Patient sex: M
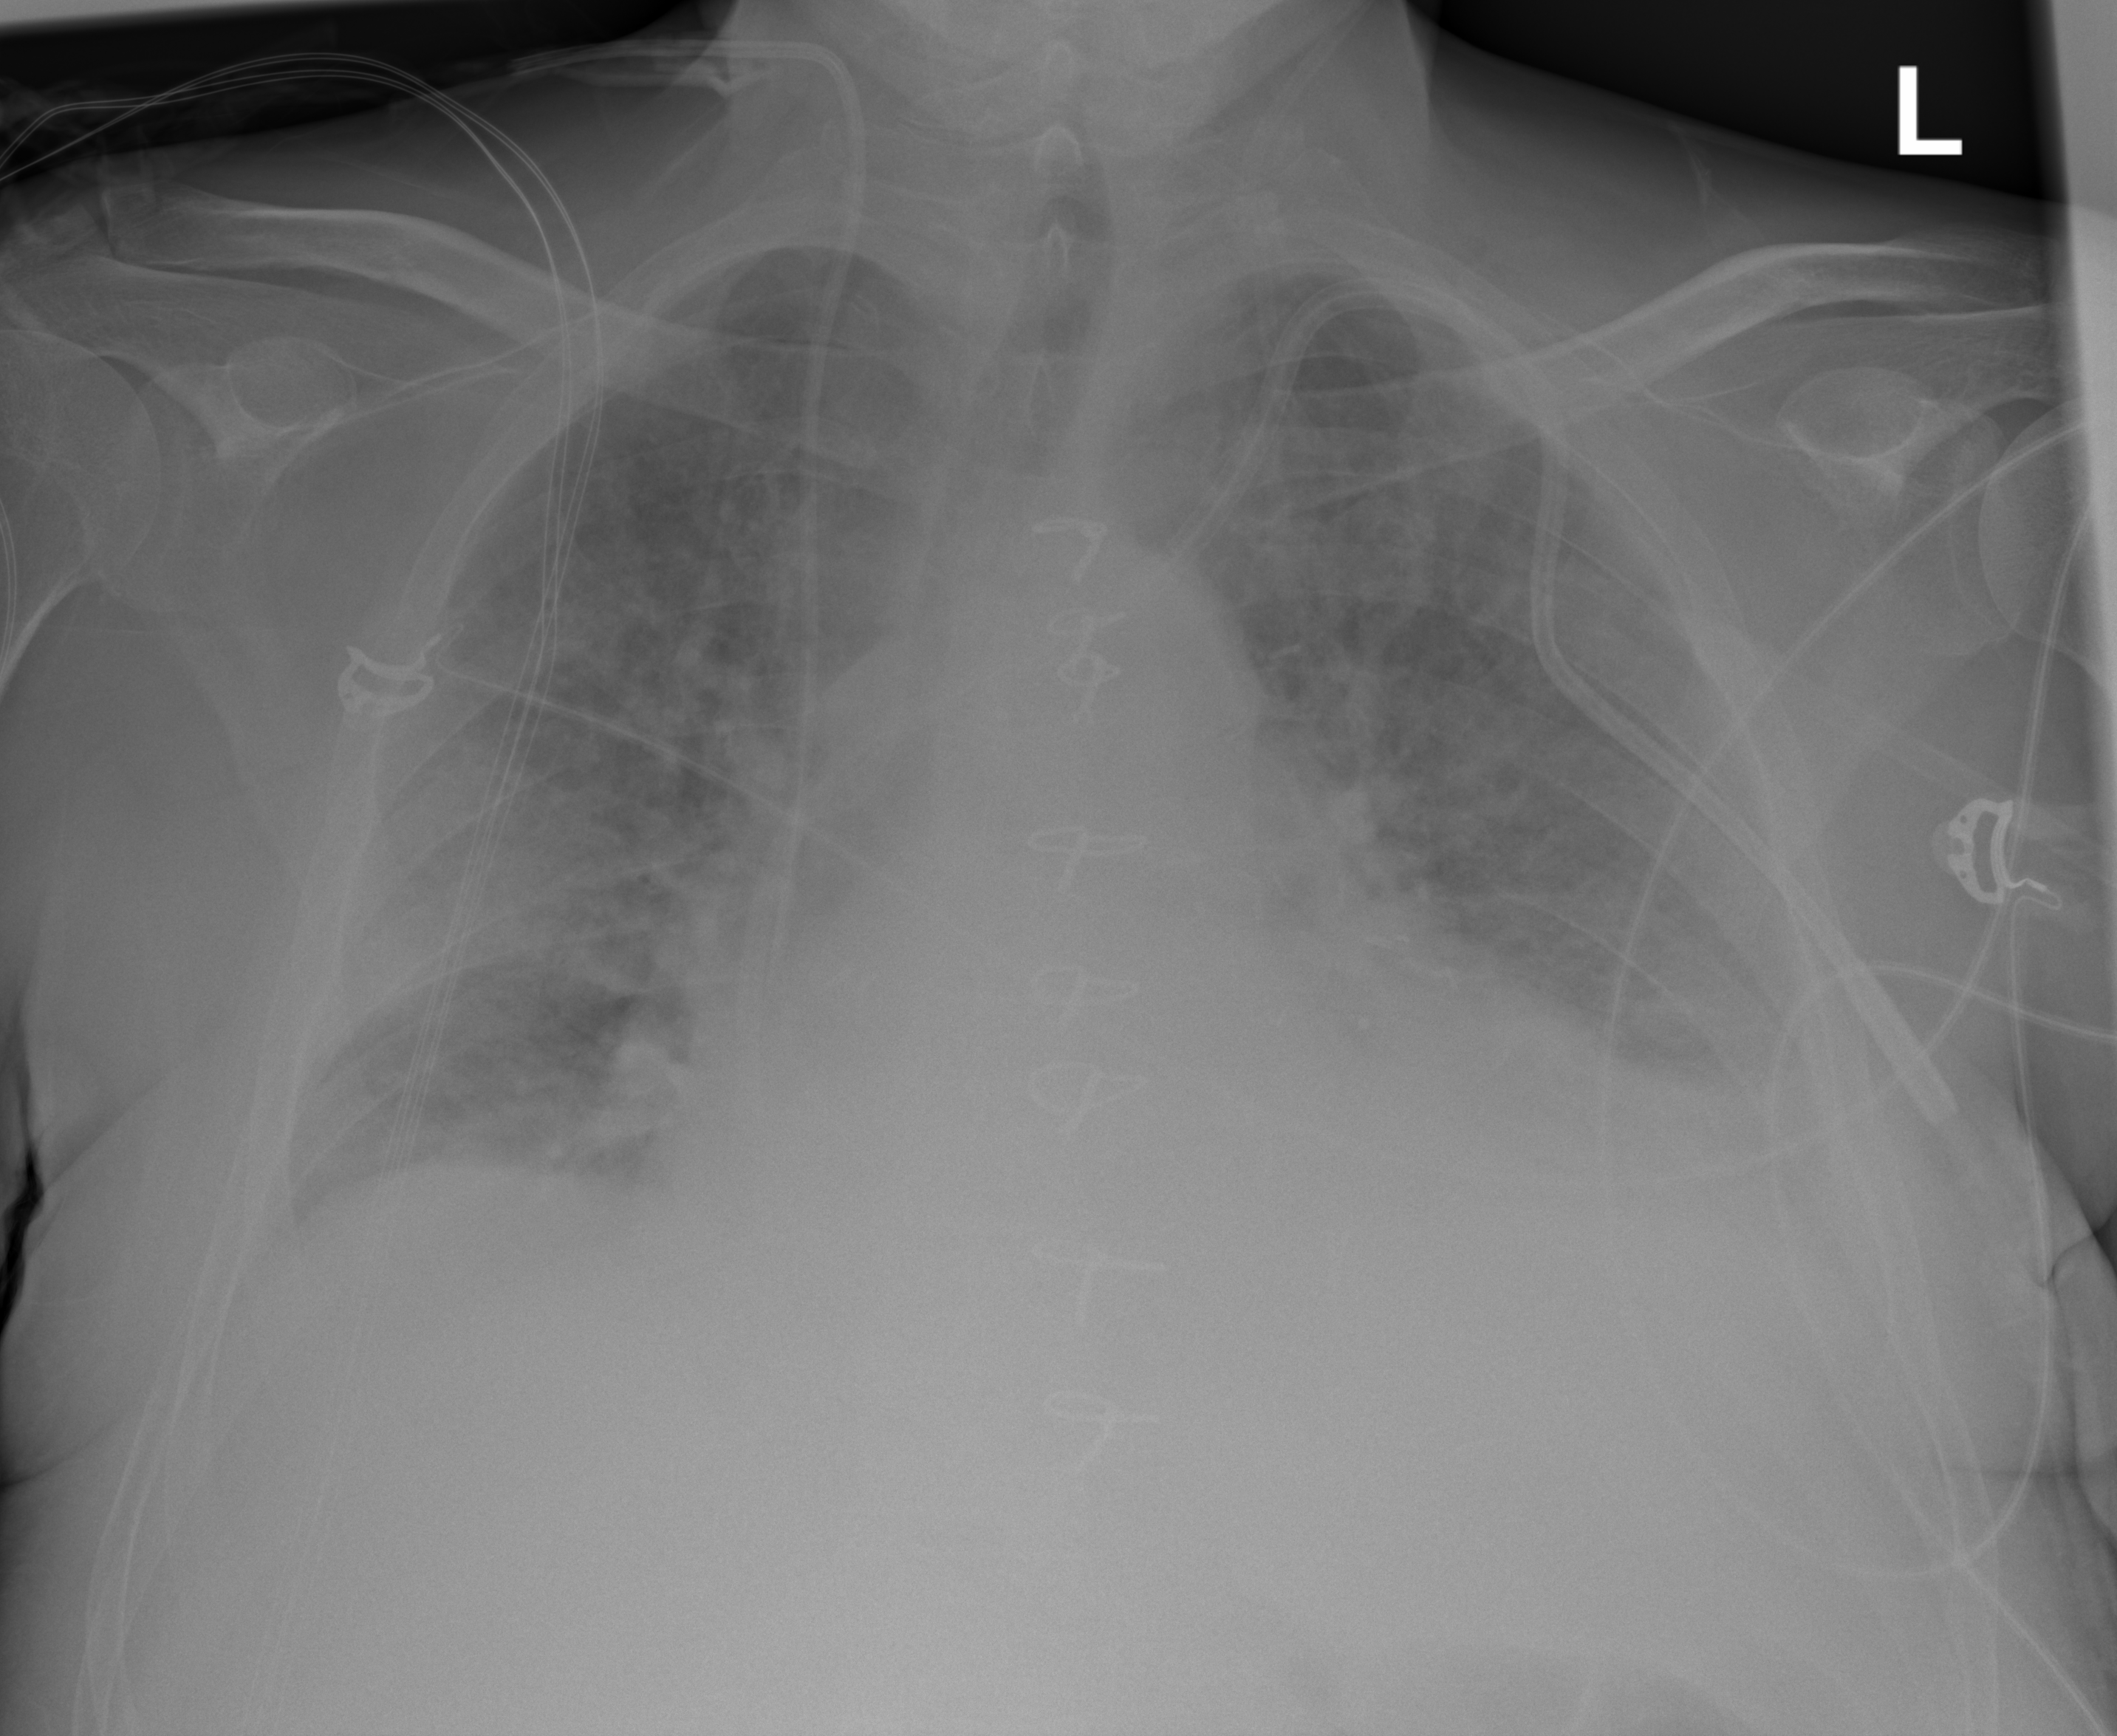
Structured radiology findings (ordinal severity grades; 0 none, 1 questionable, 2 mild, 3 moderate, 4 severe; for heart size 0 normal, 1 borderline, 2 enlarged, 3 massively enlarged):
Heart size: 2
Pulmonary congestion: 2
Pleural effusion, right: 2
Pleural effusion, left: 3
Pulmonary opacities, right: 2
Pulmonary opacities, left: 2
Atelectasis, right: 0
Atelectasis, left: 0